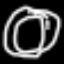
Label: donut